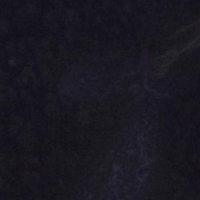
EUNIS habitat code: 43
Species observed at this site:
Pinguicula alpina